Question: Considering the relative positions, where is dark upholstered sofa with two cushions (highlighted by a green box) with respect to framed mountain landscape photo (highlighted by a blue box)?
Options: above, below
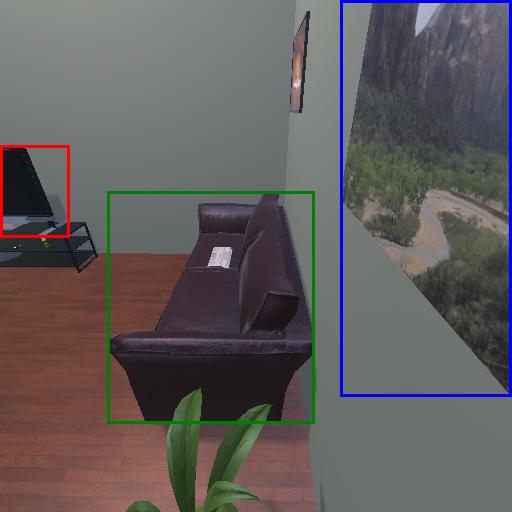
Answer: above